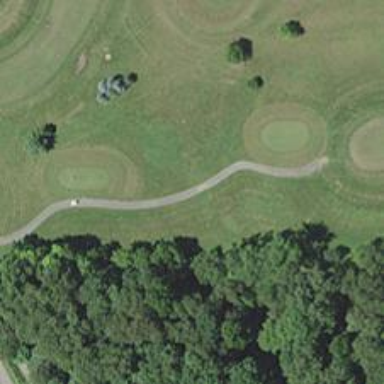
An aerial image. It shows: Service road used as golf cart path.